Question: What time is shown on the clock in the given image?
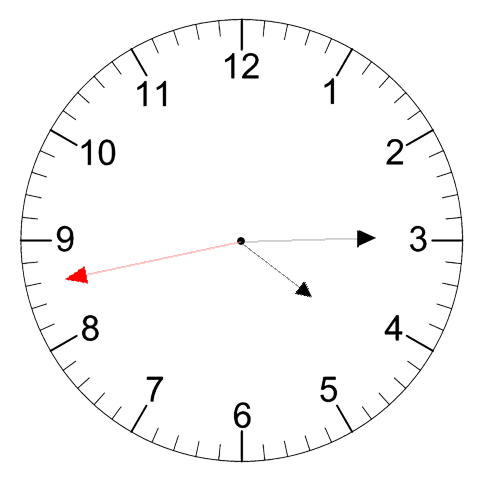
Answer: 04:14:43